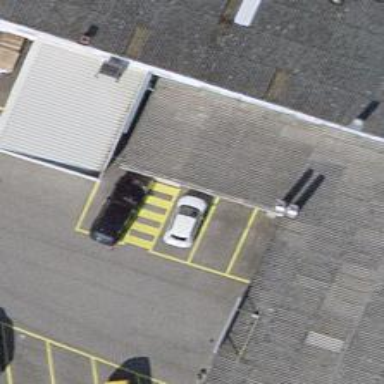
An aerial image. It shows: Car repair shop.